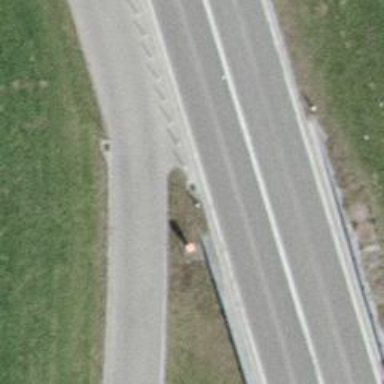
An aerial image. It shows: Asphalt service road.